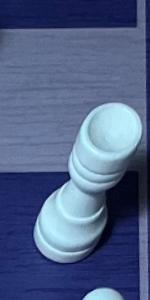
Label: Rook_White